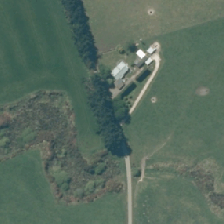
Land cover: herbaceous_freshwater_vege